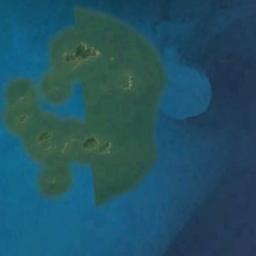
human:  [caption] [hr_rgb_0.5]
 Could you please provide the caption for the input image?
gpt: There are many trees on the island .

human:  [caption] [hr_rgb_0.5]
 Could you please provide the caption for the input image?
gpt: A group of green islands on the blue sea .

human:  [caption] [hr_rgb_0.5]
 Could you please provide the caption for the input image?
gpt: The shape of the island is almost rectangular .

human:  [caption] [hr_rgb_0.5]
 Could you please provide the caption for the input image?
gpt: Some islands with a large reef is surrounded by deep blue waters .

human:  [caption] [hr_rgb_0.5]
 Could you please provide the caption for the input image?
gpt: There are several green islands on a blue sea .